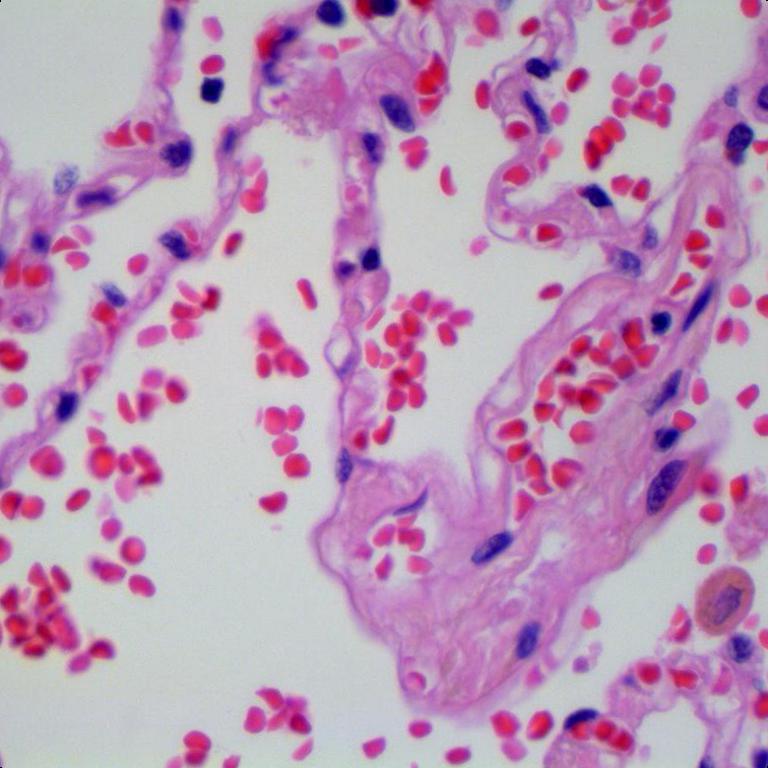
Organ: lung
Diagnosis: benign